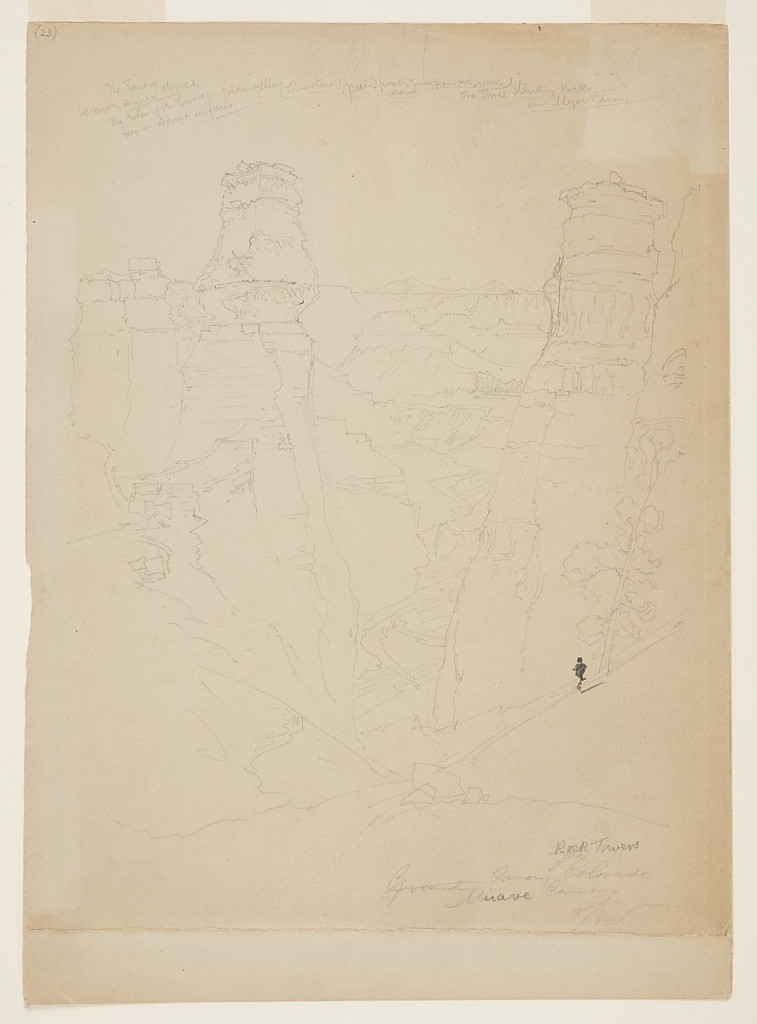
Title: Rock Towers in the Muave [Muav] Canyon, Colorado
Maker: Thomas Moran, American, b. Britain, 1837–1926
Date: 1873
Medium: Graphite on light-brown paper
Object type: Drawing
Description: Vertical view of canyon shown between two rock towers.